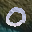
Label: 0